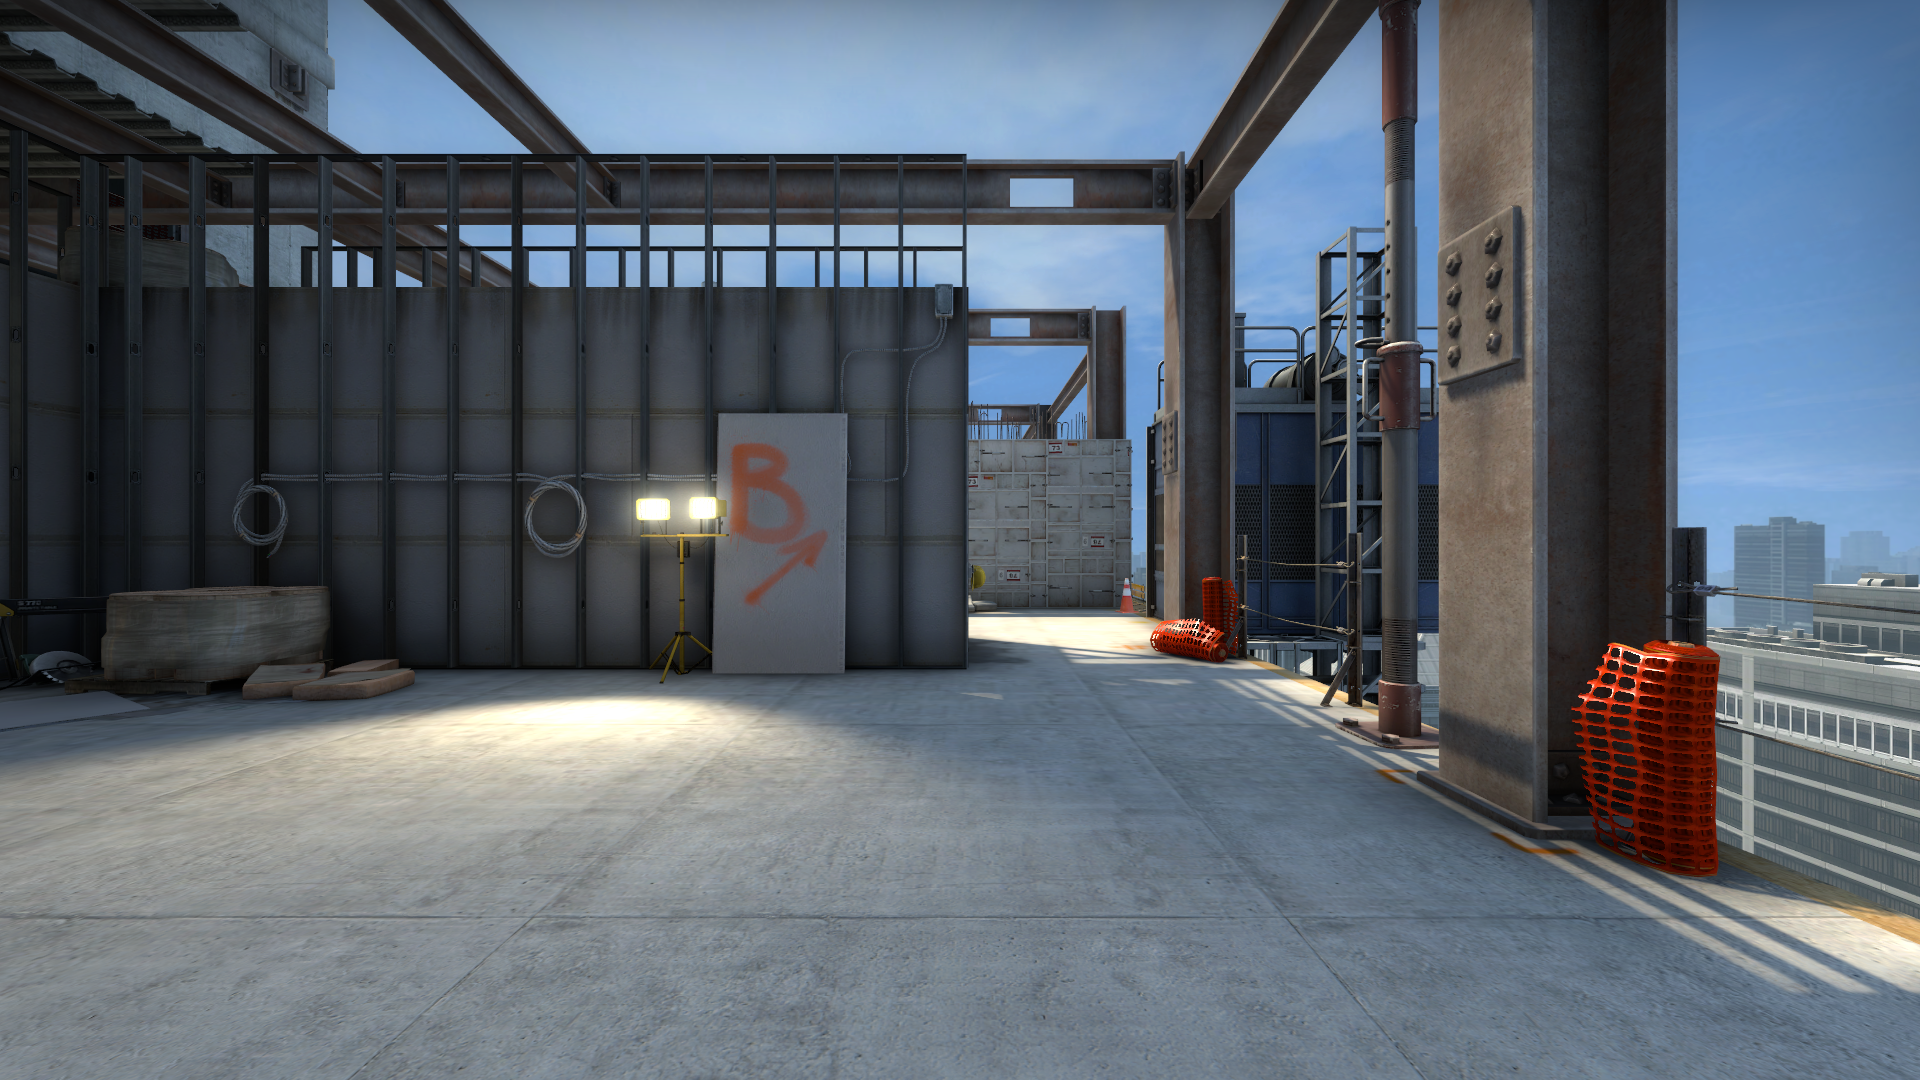
Map: de_vertigo